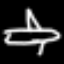
Label: airplane